Interaction volume radius: 5 \u00c5
Interaction volume height: 10 \u00c5
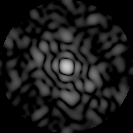
Disorder parameter: 0.7799